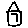
Label: house